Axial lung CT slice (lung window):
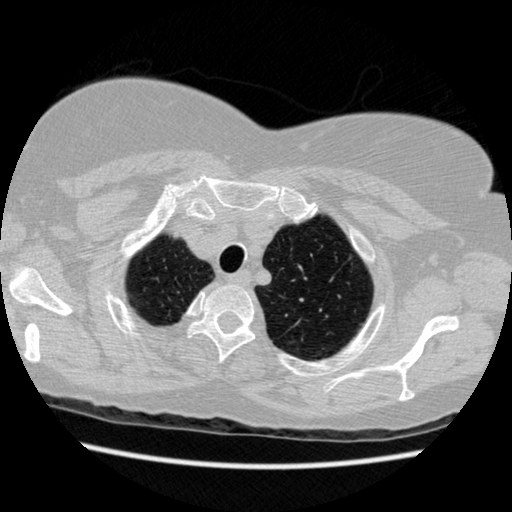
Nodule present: no